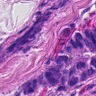
Metastatic tissue present: yes